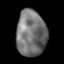
Tissue: lung
Cell type: Epithelial cells
Senescence score: 0.1974
Nuclear area (px): 1350
Mean DAPI intensity: 115.969